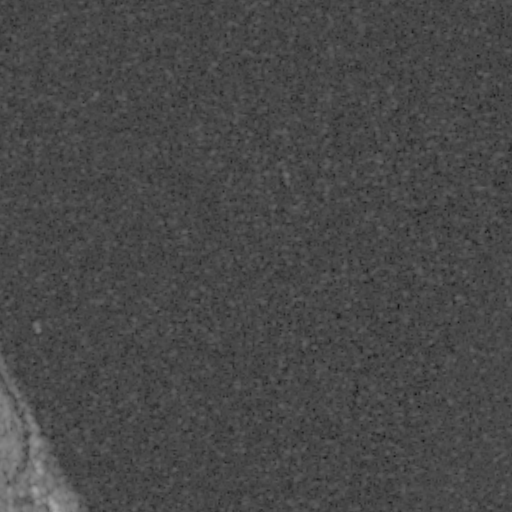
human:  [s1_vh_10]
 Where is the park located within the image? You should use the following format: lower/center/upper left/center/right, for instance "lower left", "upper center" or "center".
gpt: The park is located in the lower left of the image.
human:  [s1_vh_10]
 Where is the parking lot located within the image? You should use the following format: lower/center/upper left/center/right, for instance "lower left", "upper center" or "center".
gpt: The parking lot is located in the lower left of the image.
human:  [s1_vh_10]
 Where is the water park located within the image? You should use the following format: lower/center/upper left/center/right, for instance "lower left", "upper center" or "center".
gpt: The water park is located in the lower left of the image.
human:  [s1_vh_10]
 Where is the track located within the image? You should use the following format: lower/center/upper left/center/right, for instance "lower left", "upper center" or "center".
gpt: There is no track in the image.

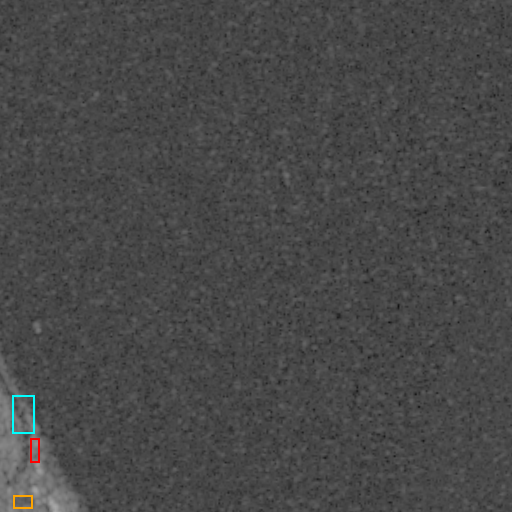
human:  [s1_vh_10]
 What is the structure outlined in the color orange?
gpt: The structure outlined in orange is a park.
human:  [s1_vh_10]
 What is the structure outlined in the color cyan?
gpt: The structure outlined in cyan is a parking lot.
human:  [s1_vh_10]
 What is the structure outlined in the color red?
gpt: The structure outlined in red is a water park.
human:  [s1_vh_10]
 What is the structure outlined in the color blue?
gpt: There is no blue outline.